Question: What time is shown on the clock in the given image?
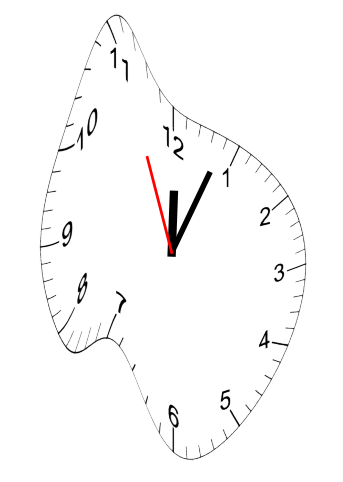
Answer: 12:03:56